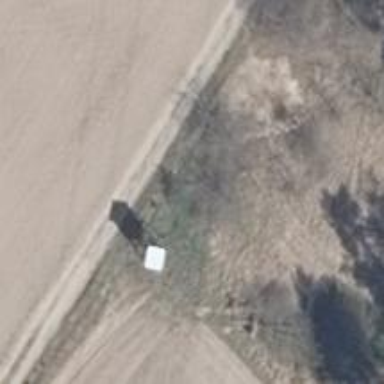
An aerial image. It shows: Hunting stand.